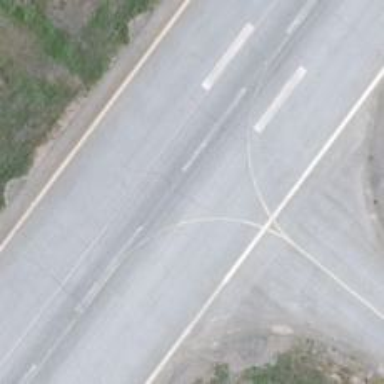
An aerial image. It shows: Image of taxiway at airport.